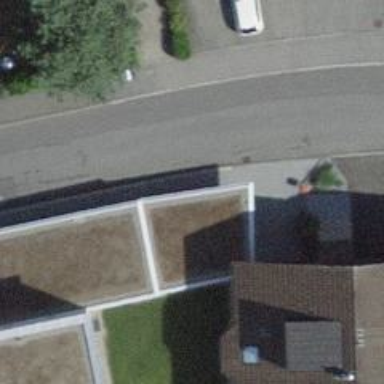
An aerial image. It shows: Residential road with separate sidewalks on both sides.